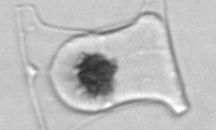
Label: Eucampia